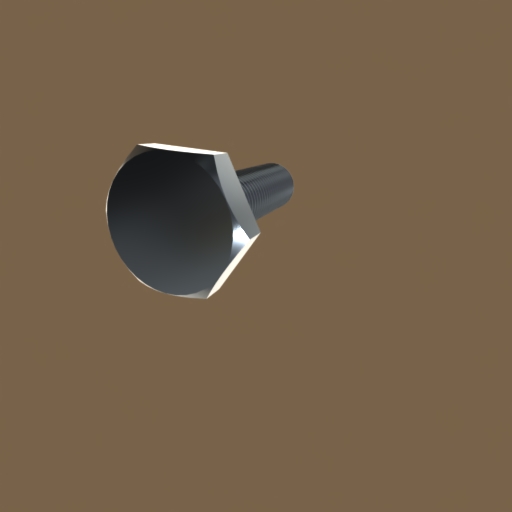
Label: bolt